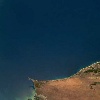
Label: water